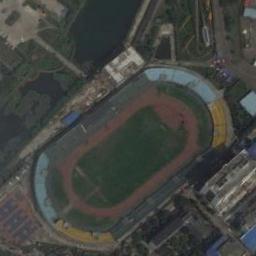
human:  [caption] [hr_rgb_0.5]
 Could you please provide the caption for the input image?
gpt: There are many trees around the stadium .

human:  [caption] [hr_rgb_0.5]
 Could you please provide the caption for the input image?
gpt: The stadium is next to the grass and a lake .

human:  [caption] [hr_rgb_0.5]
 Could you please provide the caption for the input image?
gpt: This oval stadium has yellow and blue chairs on both sides .

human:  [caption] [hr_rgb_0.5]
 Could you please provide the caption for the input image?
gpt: There are lawns next to the oval stadium .

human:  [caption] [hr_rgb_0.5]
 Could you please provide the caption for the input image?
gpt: There are some buildings and a river beside the stadium .